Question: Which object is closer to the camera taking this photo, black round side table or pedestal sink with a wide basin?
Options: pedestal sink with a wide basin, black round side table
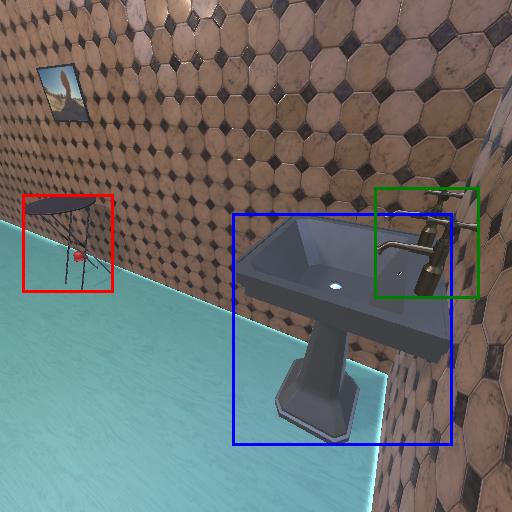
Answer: pedestal sink with a wide basin